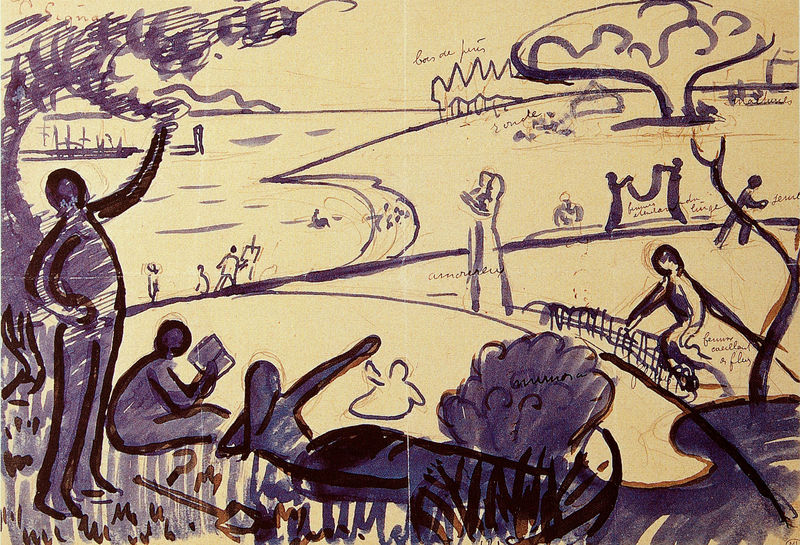
Titel: Vorstudie für "Au temps d'harmonie"
Künstler: Paul Signac
Standort: Paris
Institution: Musée du Louvre
Schlagwörter: baum, blau, gemälde, hand, himmel, laub, mann, meer, schatten, wasser, weiß, aquarell, baden, bäume, frauen, gelb, grob, landschaft, menschen, sand, see, sitzen, teich, ufer, äste, blumen, braun, frankreich, frau, frisur, haar, männer, schwarz, skizze, zeichnung, gras, haus, park, rasen, schloss, weg, wiese, wolke, zaun, beige, leute, arm, arme, mensch, stehen, signatur, ast, feld, gräser, horizont, hügel, natur, weite, zweige, busch, büsche, gebüsch, gewässer, rauch, wege, sitzend, kind, paar, tanzen, tal, wald, umrandung, garten, aussicht, küste, schiff, schrift, strand, kuss, küssen, liegen, umrisse, man, studie, laufen, abstrakt, flächen, grafik, graphik, lila, violett, monochrom, linien, baby, picknick, rast, figuren, französisch, hafen, industrie, auquarell, masten, fluß, spielen, freizeit, lesen, maler, staffelei, baumkrone, grass, striche, bucht, spiel, umarmen, waschen, tusche, wasserfarben, buch, leuchtturm, schwarz weiß, comic, filzstift, text, knien, beschriftung, worte, leinwand, entwurf, malen, pinselstrich, tinte, liebespaar, picasso, beet, blumenbeet, landpartie, lesend, staffel, fackel, müßiggang, astgabel, drachen, schaufel, spaten, lavierung, matisse, steigen, federzeichnung, winken, piknik, grüßen, zeicnung, erholung, kinderzeichnung, blai, süaziergänger, tanzenden, tintenskizze, wäscherinnen, kindlich, ila, sandschloss, mehscnen draussen natur, spielen lesen park